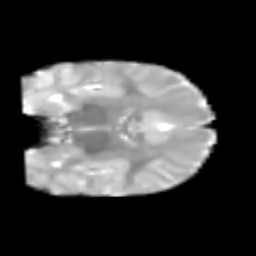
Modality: T2w
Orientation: coronal
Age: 5
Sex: male
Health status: healthy